Field crop: maize
Growth stage: 2
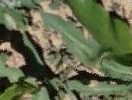
Species: maize